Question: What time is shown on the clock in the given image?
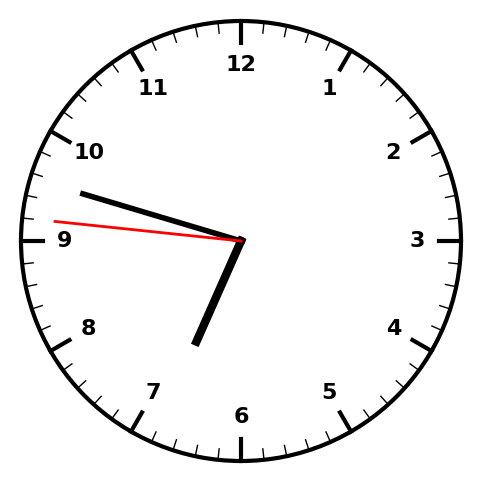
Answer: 06:47:46